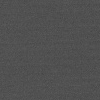
Atmospheric dust classification: dusty